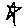
Label: star